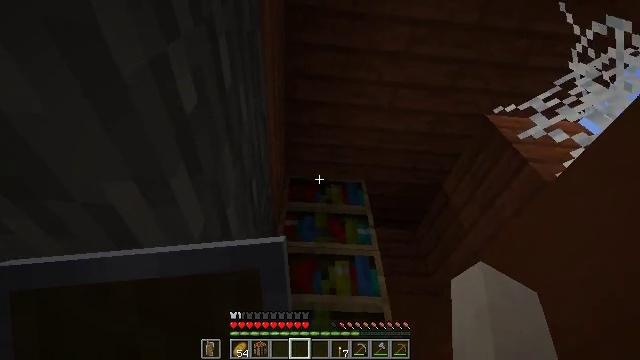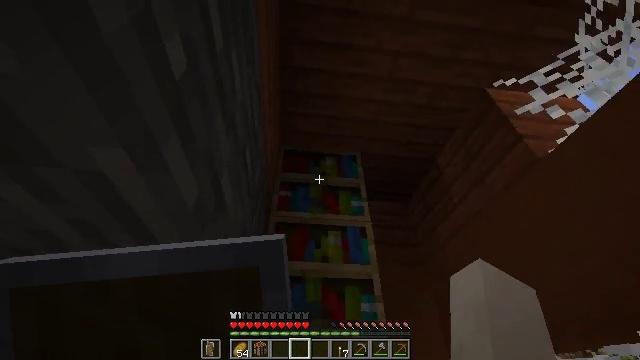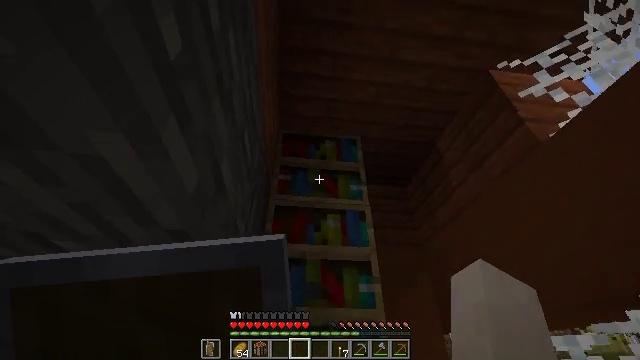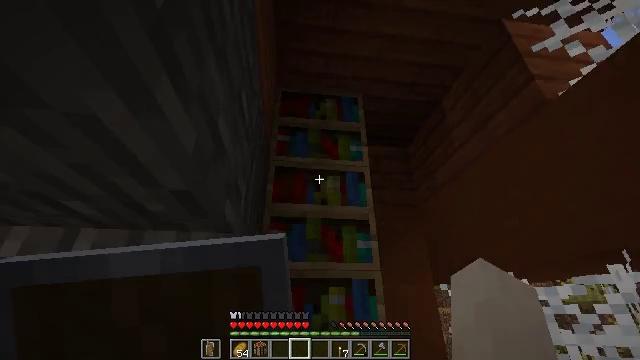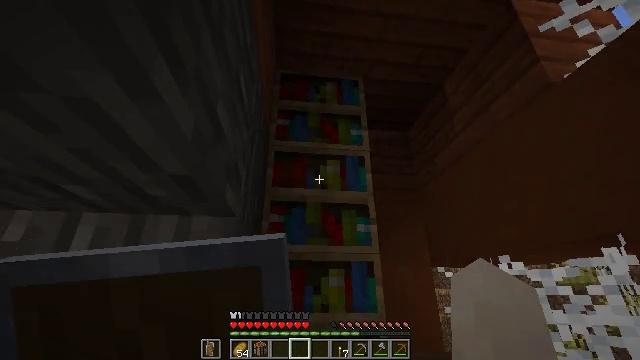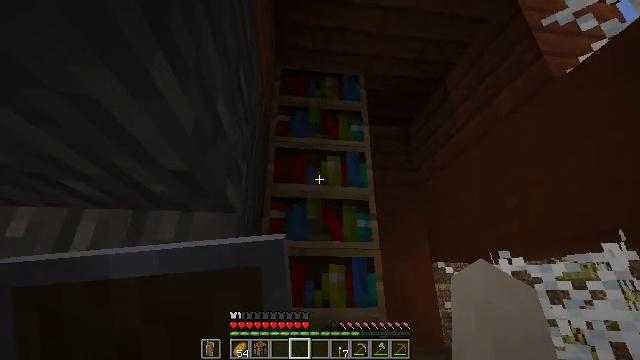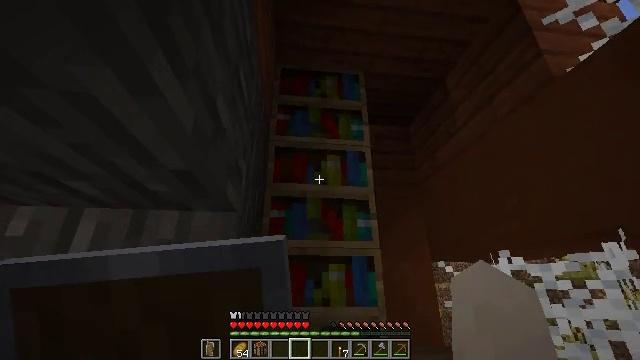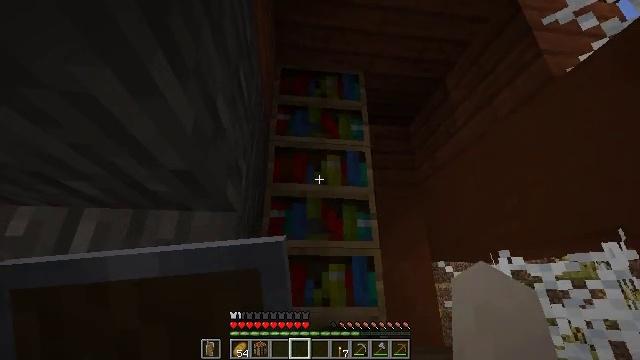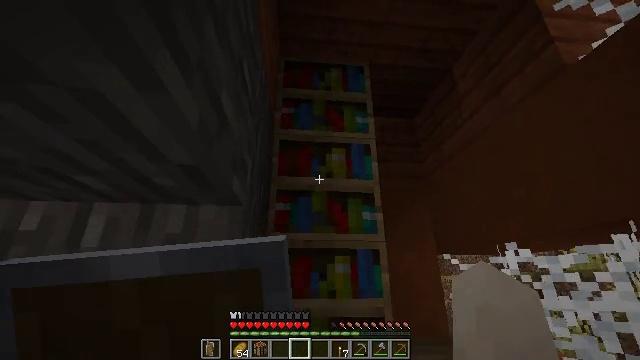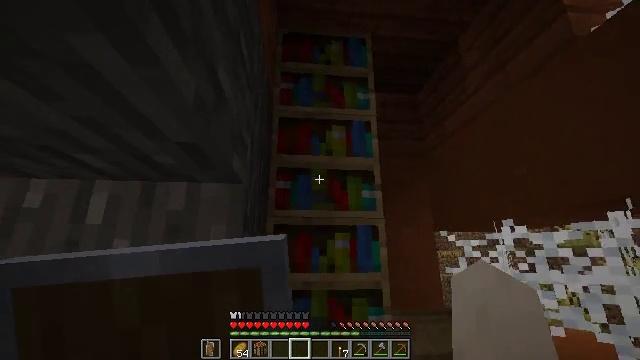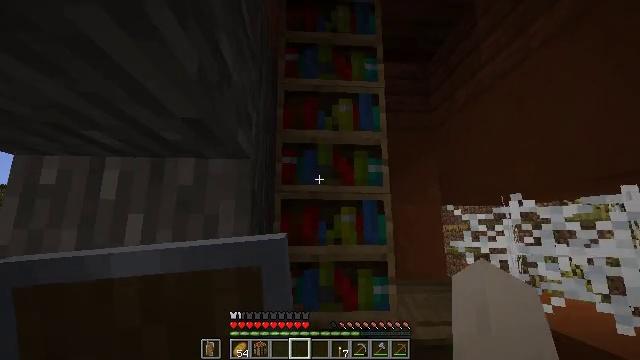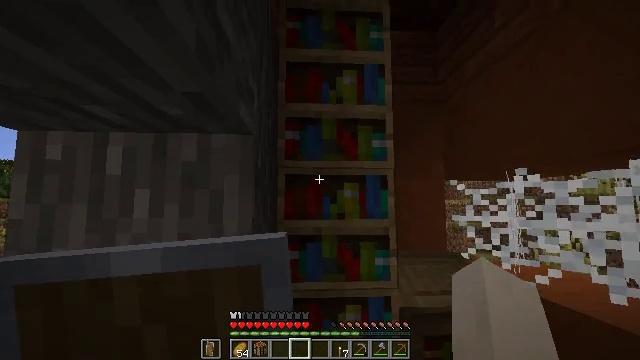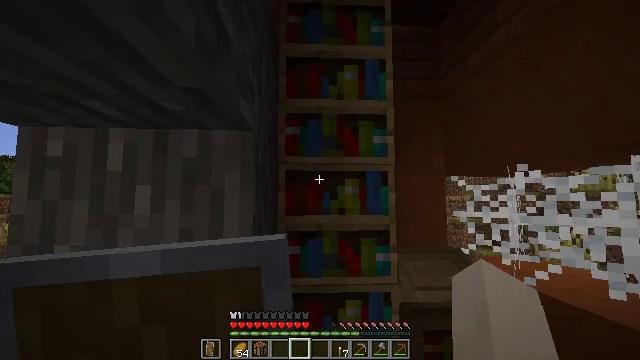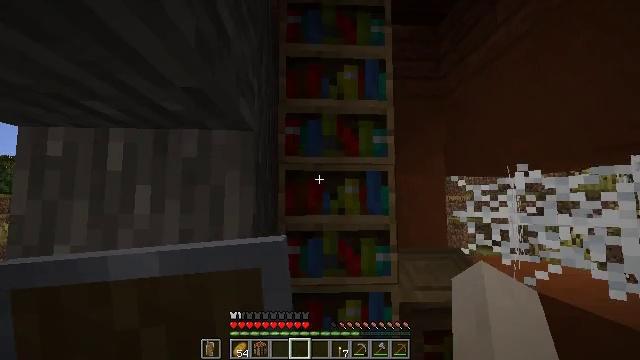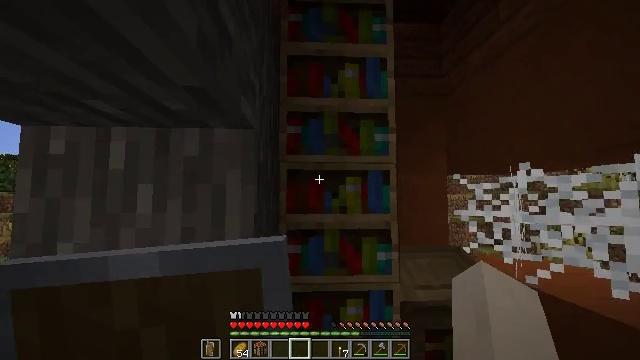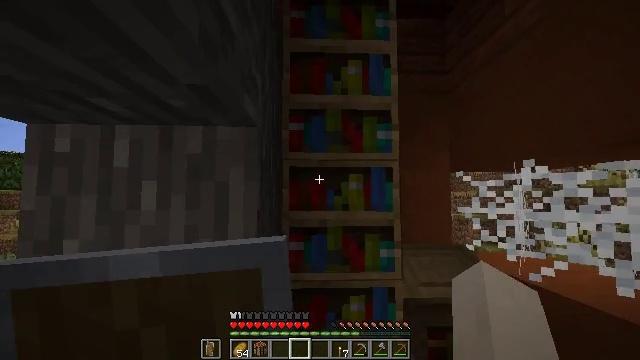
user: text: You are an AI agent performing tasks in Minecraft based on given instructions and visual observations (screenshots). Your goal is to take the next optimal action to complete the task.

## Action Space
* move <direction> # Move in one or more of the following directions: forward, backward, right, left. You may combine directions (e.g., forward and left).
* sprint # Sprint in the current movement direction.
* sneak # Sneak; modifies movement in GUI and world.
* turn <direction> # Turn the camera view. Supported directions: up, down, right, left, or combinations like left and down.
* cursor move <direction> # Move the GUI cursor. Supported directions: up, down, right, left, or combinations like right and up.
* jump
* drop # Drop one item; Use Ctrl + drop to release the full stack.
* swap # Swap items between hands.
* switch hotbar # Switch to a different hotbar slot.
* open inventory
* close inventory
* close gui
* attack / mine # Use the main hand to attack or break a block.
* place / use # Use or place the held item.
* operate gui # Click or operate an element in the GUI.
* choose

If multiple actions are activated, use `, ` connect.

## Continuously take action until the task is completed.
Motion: motion action
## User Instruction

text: Collect books by breaking the bookshelf.
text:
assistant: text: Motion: turn right and down
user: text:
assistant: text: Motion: turn down
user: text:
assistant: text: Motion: turn down
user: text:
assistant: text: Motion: turn down
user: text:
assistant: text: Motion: no_op
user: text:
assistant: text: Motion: no_op
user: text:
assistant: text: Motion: no_op
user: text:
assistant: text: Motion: turn left and down
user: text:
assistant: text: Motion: turn down
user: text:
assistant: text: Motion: turn left and down
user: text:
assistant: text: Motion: turn down
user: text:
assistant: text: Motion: no_op
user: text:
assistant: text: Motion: no_op
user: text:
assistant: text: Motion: no_op
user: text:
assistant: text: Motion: no_op
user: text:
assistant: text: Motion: turn down
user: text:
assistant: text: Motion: turn down
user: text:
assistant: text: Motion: turn down
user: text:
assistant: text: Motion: no_op
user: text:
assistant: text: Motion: no_op
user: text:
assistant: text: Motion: turn down
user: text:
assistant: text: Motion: turn right and down
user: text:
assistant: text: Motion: turn down
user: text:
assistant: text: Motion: no_op
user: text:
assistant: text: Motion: no_op
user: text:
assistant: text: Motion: no_op
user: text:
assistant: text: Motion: no_op
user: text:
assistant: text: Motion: no_op
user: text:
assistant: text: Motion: no_op
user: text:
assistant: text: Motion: move right, turn right